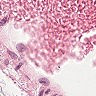
Metastatic tissue present: no